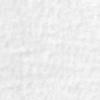
Label: no_change